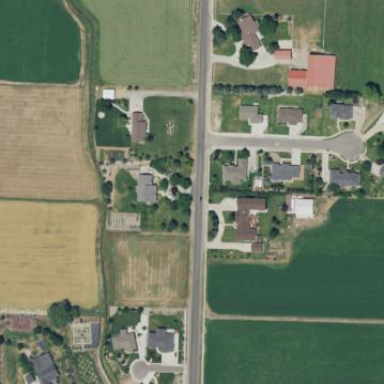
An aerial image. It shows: Residential area consisting of single-family homes.